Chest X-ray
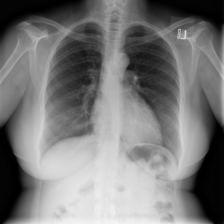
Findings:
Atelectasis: negative
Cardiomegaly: negative
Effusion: negative
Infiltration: negative
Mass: negative
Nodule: negative
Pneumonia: negative
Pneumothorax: negative
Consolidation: negative
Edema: negative
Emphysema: negative
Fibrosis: negative
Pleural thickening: negative
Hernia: negative